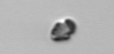
Label: Heterocapsa_rotundata